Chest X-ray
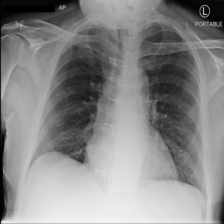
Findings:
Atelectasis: negative
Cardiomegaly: negative
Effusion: negative
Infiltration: negative
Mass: negative
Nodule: negative
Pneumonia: negative
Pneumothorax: negative
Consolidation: negative
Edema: negative
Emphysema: negative
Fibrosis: negative
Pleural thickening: negative
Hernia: negative